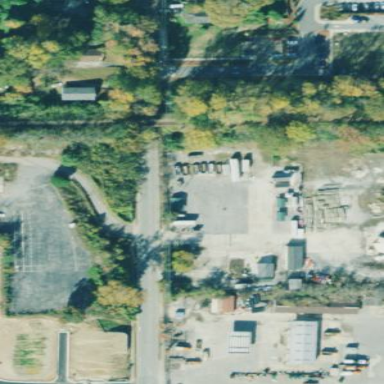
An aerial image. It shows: Recycling center with scrap metal recycling facilities.